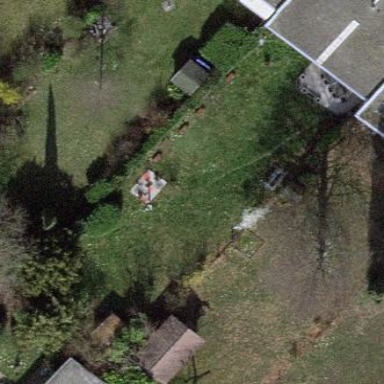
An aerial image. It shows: Garden enclosed by fence.